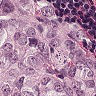
Metastatic tissue present: yes